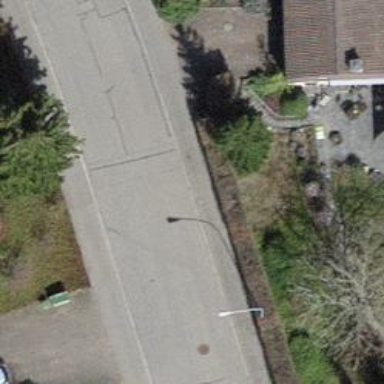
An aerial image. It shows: Residential road with sidewalks on both sides.